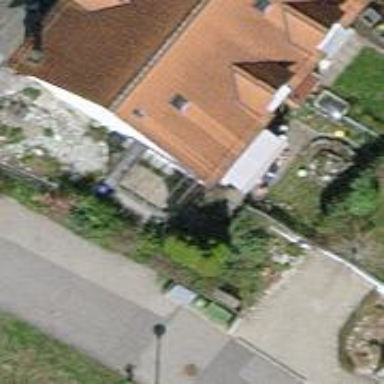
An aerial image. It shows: Terrace building.